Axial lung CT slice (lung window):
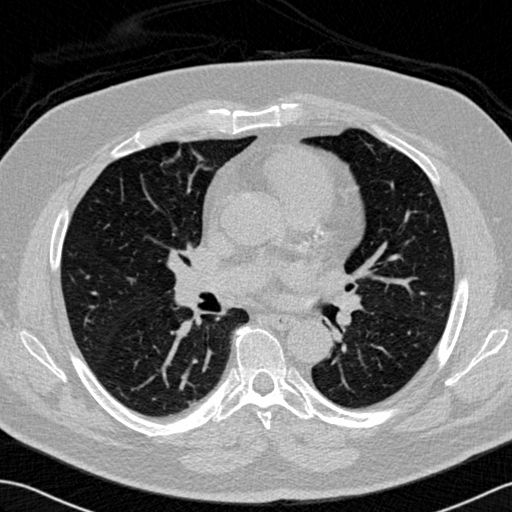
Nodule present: no